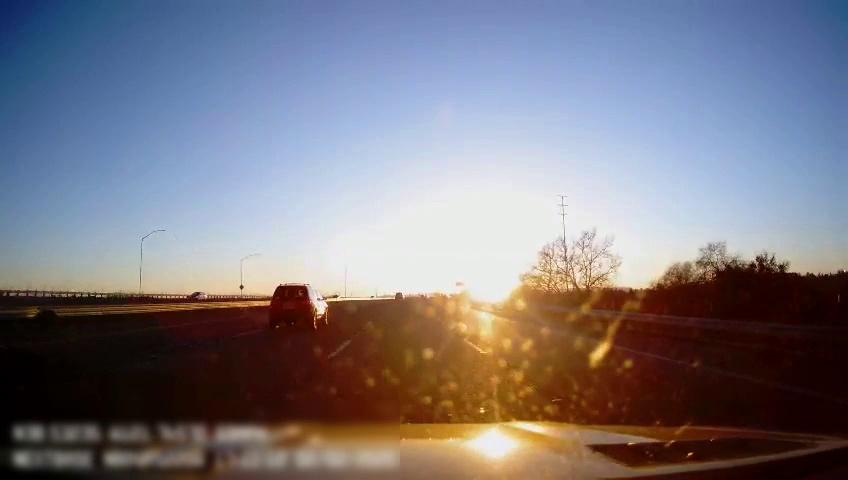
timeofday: Day
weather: Sunny
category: Drivable Space
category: Drivable Space
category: Vehicles | SUV
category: Vehicles | SUV
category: Vehicles | SUV
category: Lanes | Alternate Lane
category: Lanes | Alternate Lane
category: Lanes | Current Lane
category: Lanes | Current Lane
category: Lanes | Alternate Lane